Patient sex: M
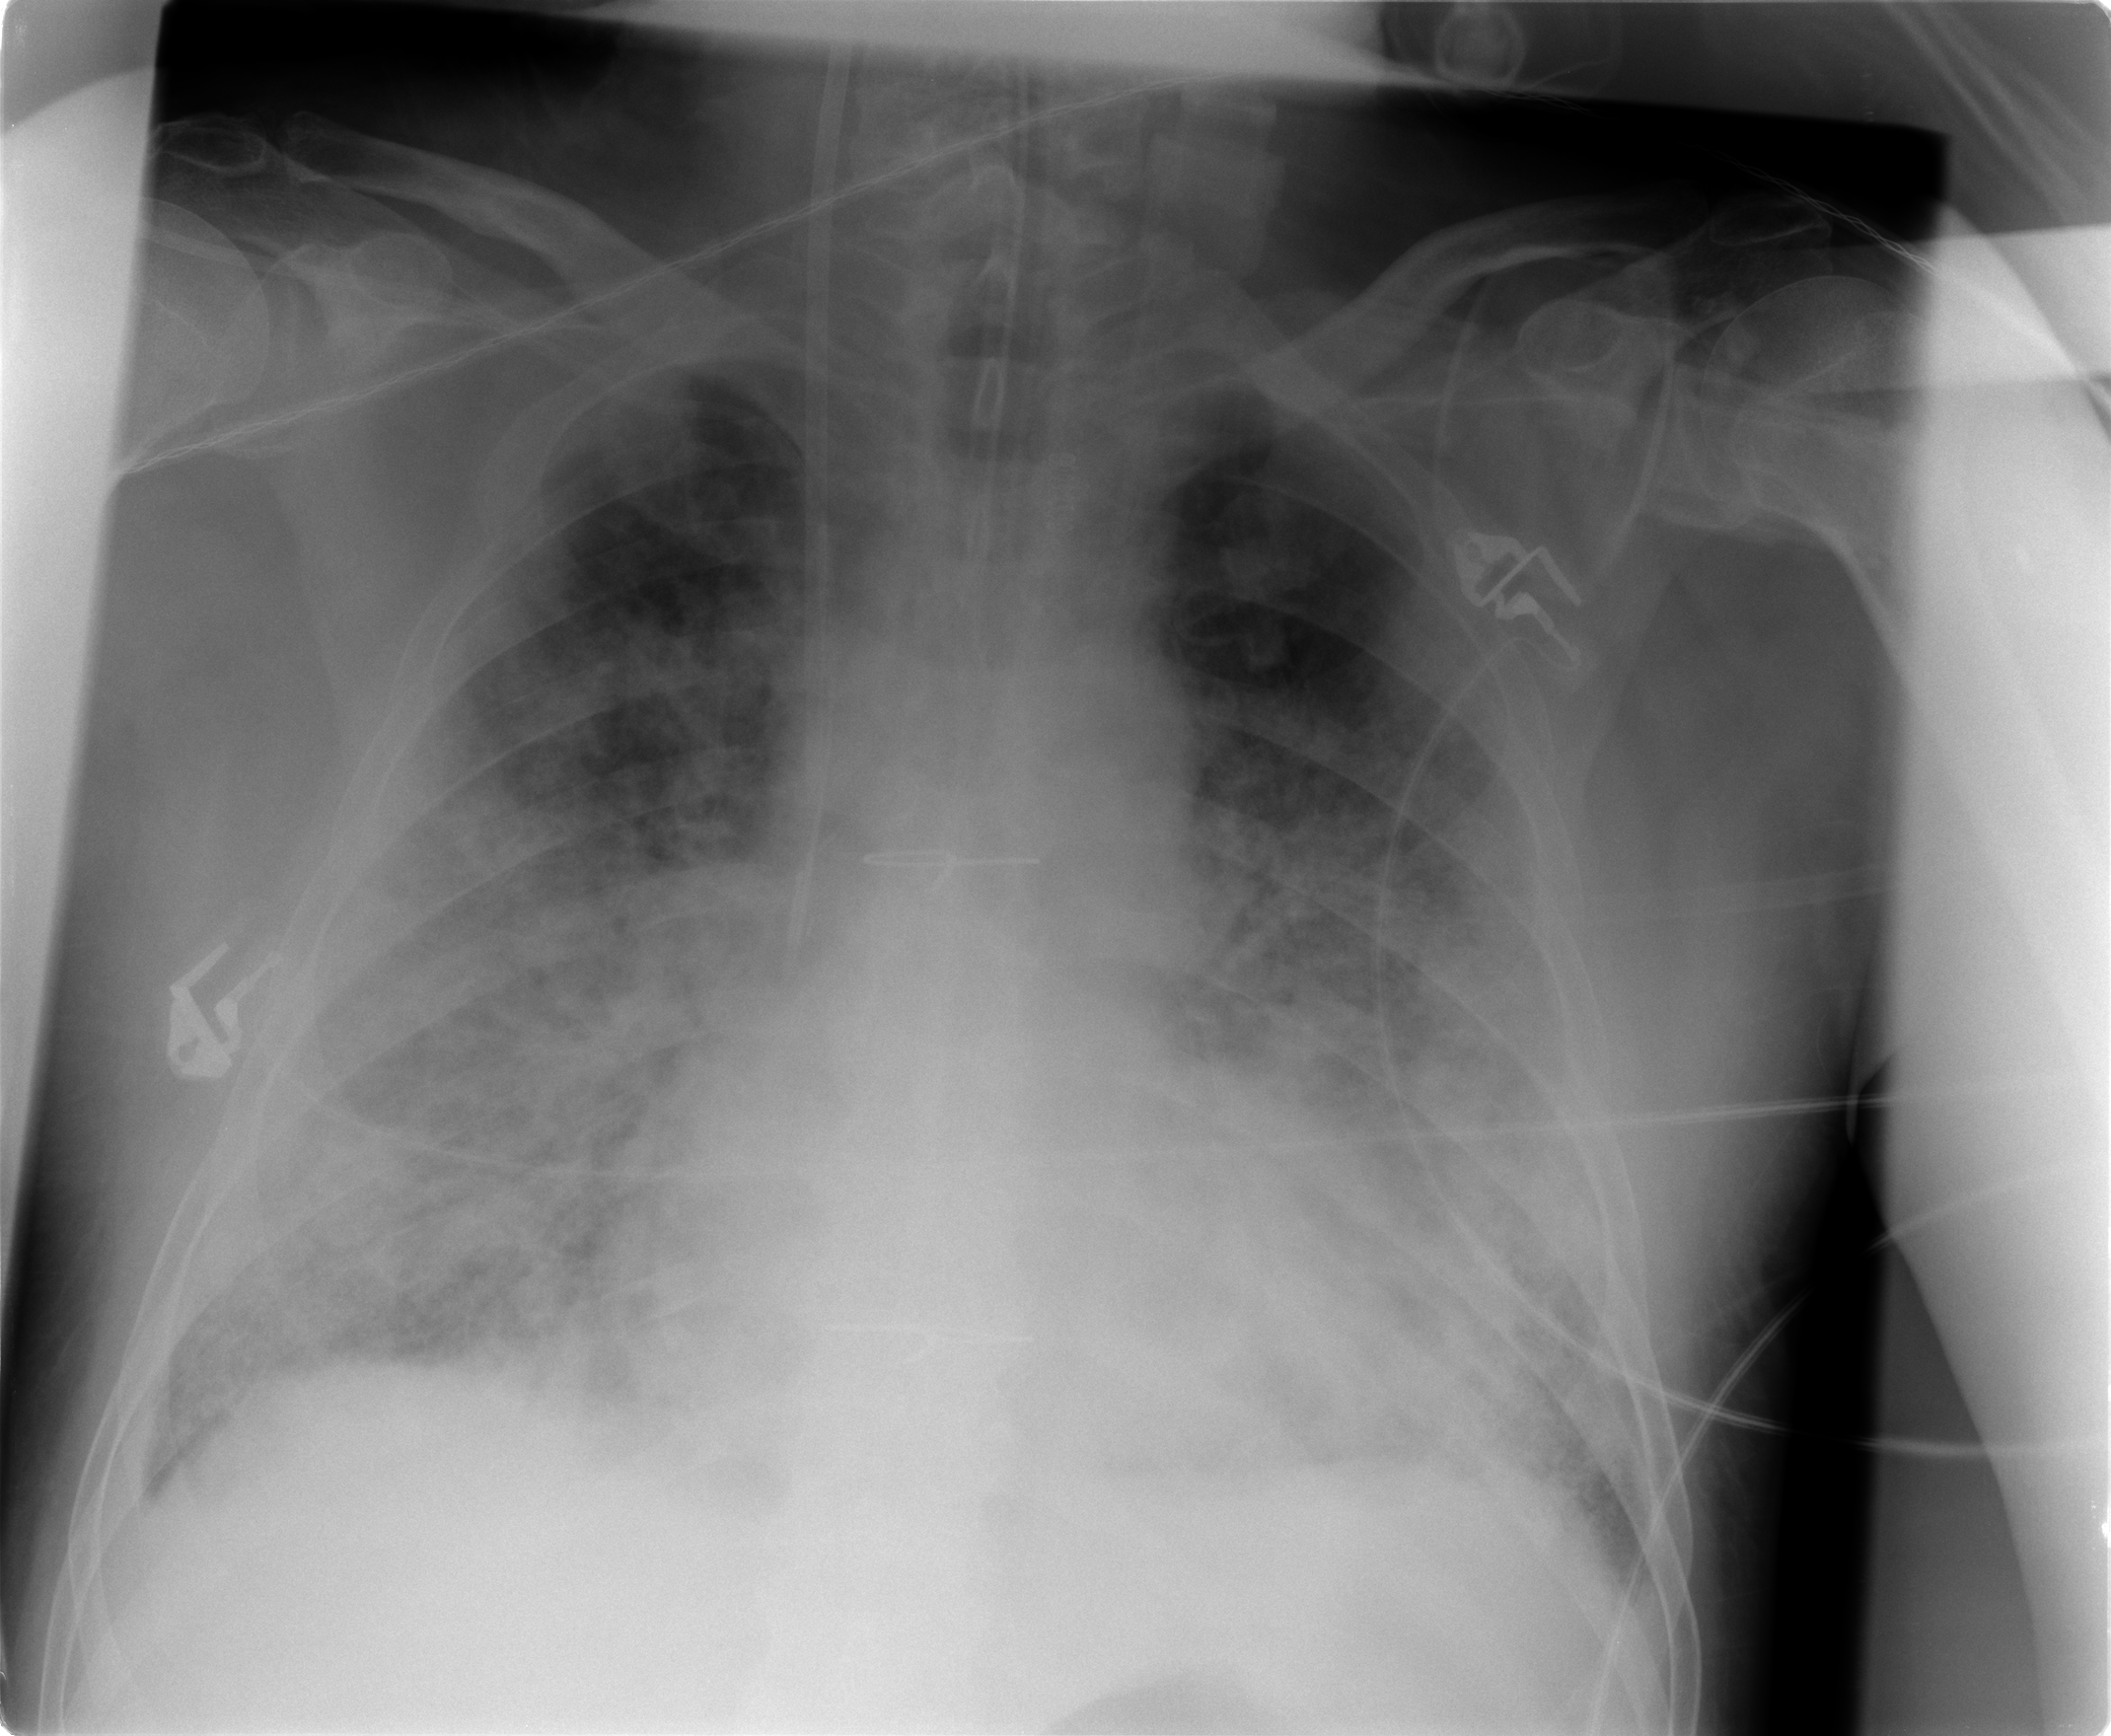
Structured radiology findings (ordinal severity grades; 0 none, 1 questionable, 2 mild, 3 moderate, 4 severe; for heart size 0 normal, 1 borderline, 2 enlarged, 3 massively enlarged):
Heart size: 0
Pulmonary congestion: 0
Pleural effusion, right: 1
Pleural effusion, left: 1
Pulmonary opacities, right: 4
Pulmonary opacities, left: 4
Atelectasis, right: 4
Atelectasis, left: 4